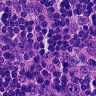
Metastatic tissue present: no